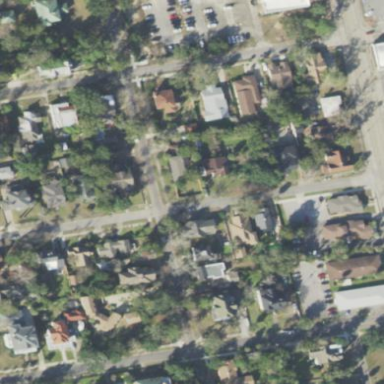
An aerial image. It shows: Residential area composed of single-family homes.